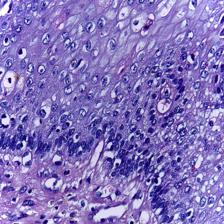
Diagnosis: Normal